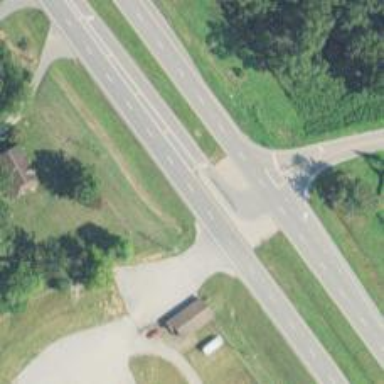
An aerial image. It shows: Trunk highway.